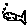
Label: fish